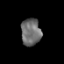
Tissue: prostate
Cell type: Myeloid cells
Senescence score: 0.3569
Nuclear area (px): 527
Mean DAPI intensity: 109.066